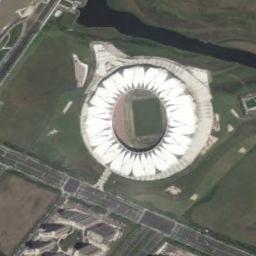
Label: stadium